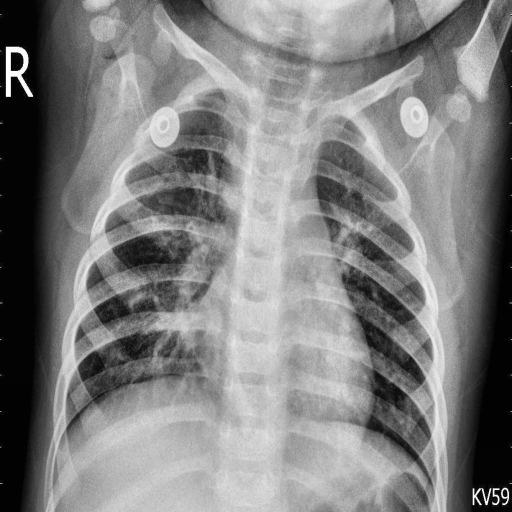
Finding: PNEUMONIA